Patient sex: F
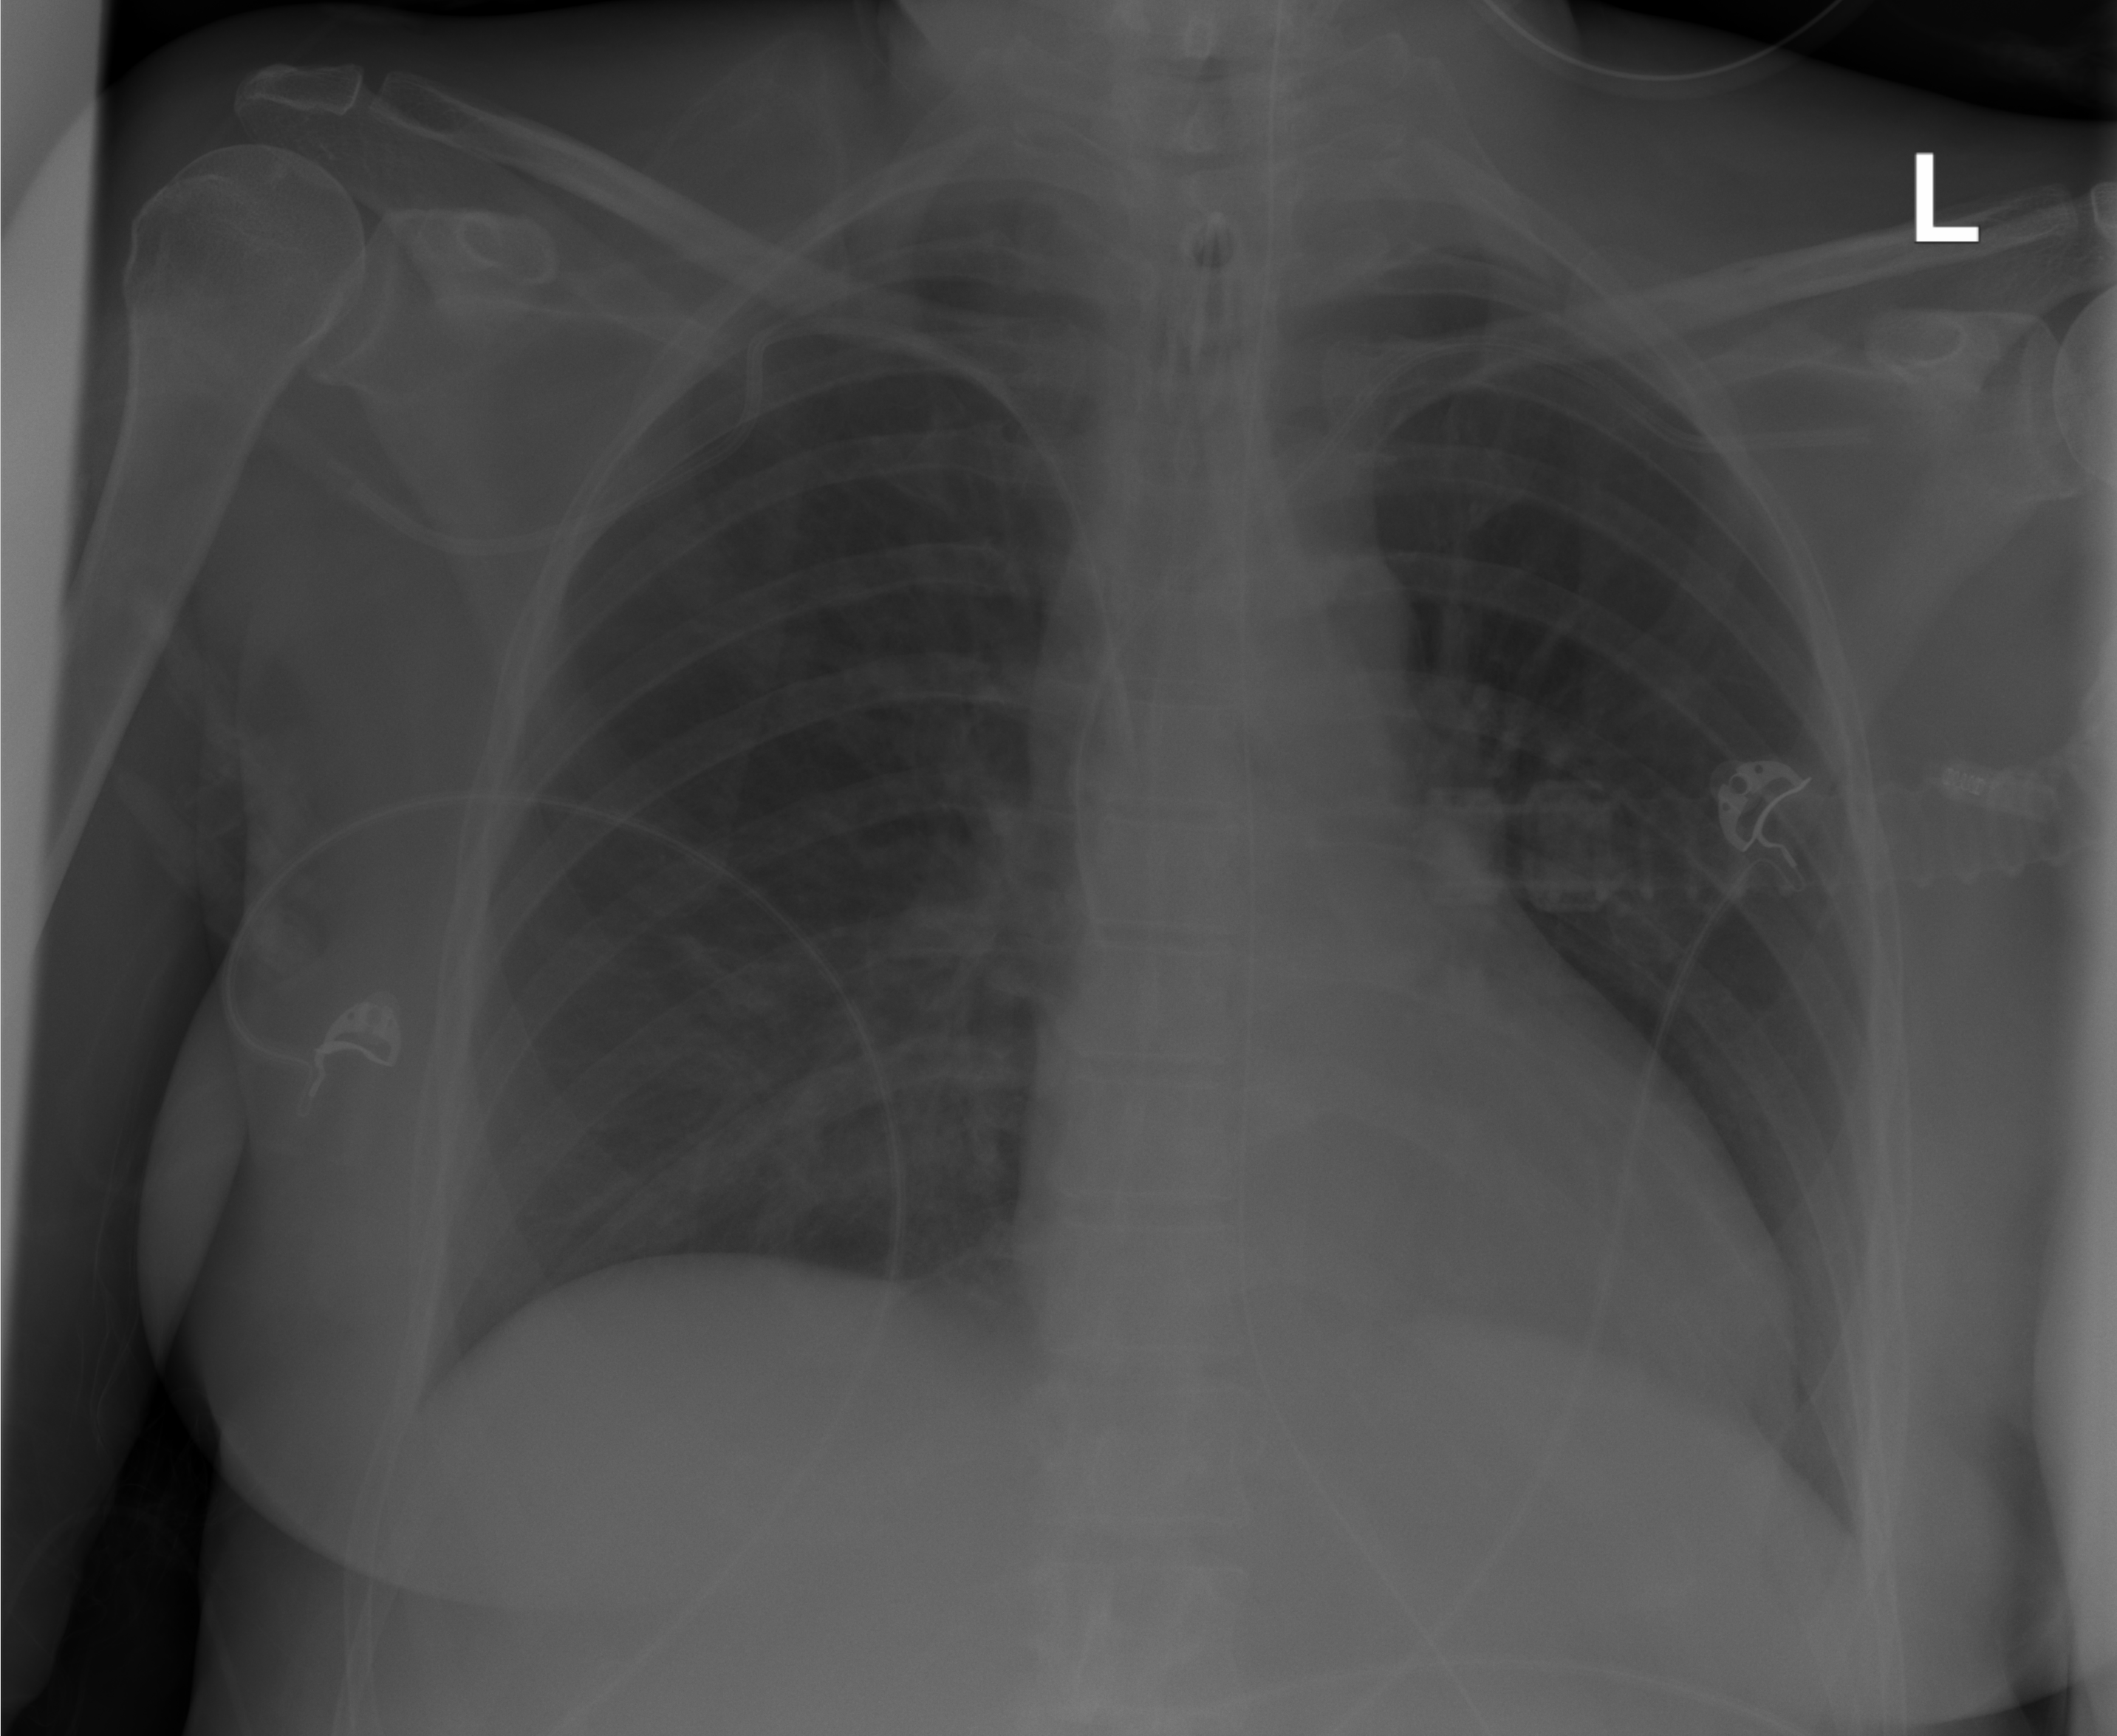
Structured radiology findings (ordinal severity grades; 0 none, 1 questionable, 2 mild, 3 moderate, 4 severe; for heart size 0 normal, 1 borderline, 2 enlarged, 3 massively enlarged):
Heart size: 1
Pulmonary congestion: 0
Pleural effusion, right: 0
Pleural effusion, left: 0
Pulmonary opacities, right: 2
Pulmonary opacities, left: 0
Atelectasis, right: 0
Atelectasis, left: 0